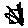
Label: square